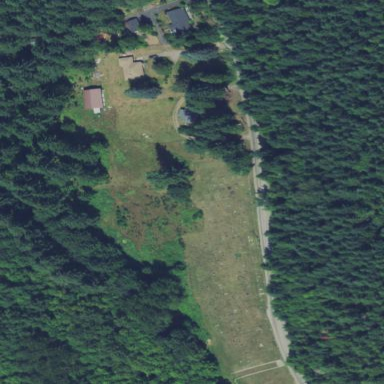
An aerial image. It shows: Cemetery.